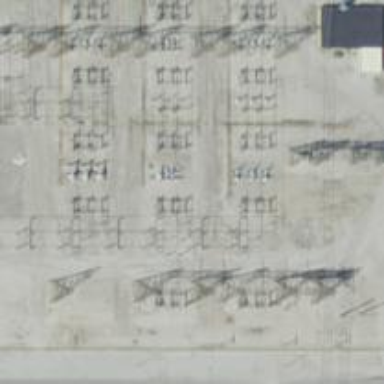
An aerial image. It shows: Switch for power supply.